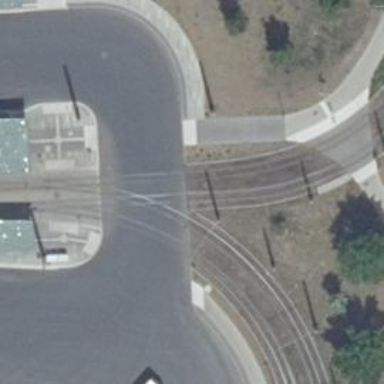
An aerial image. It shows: Railway level crossing.